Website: apple
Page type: billing-address
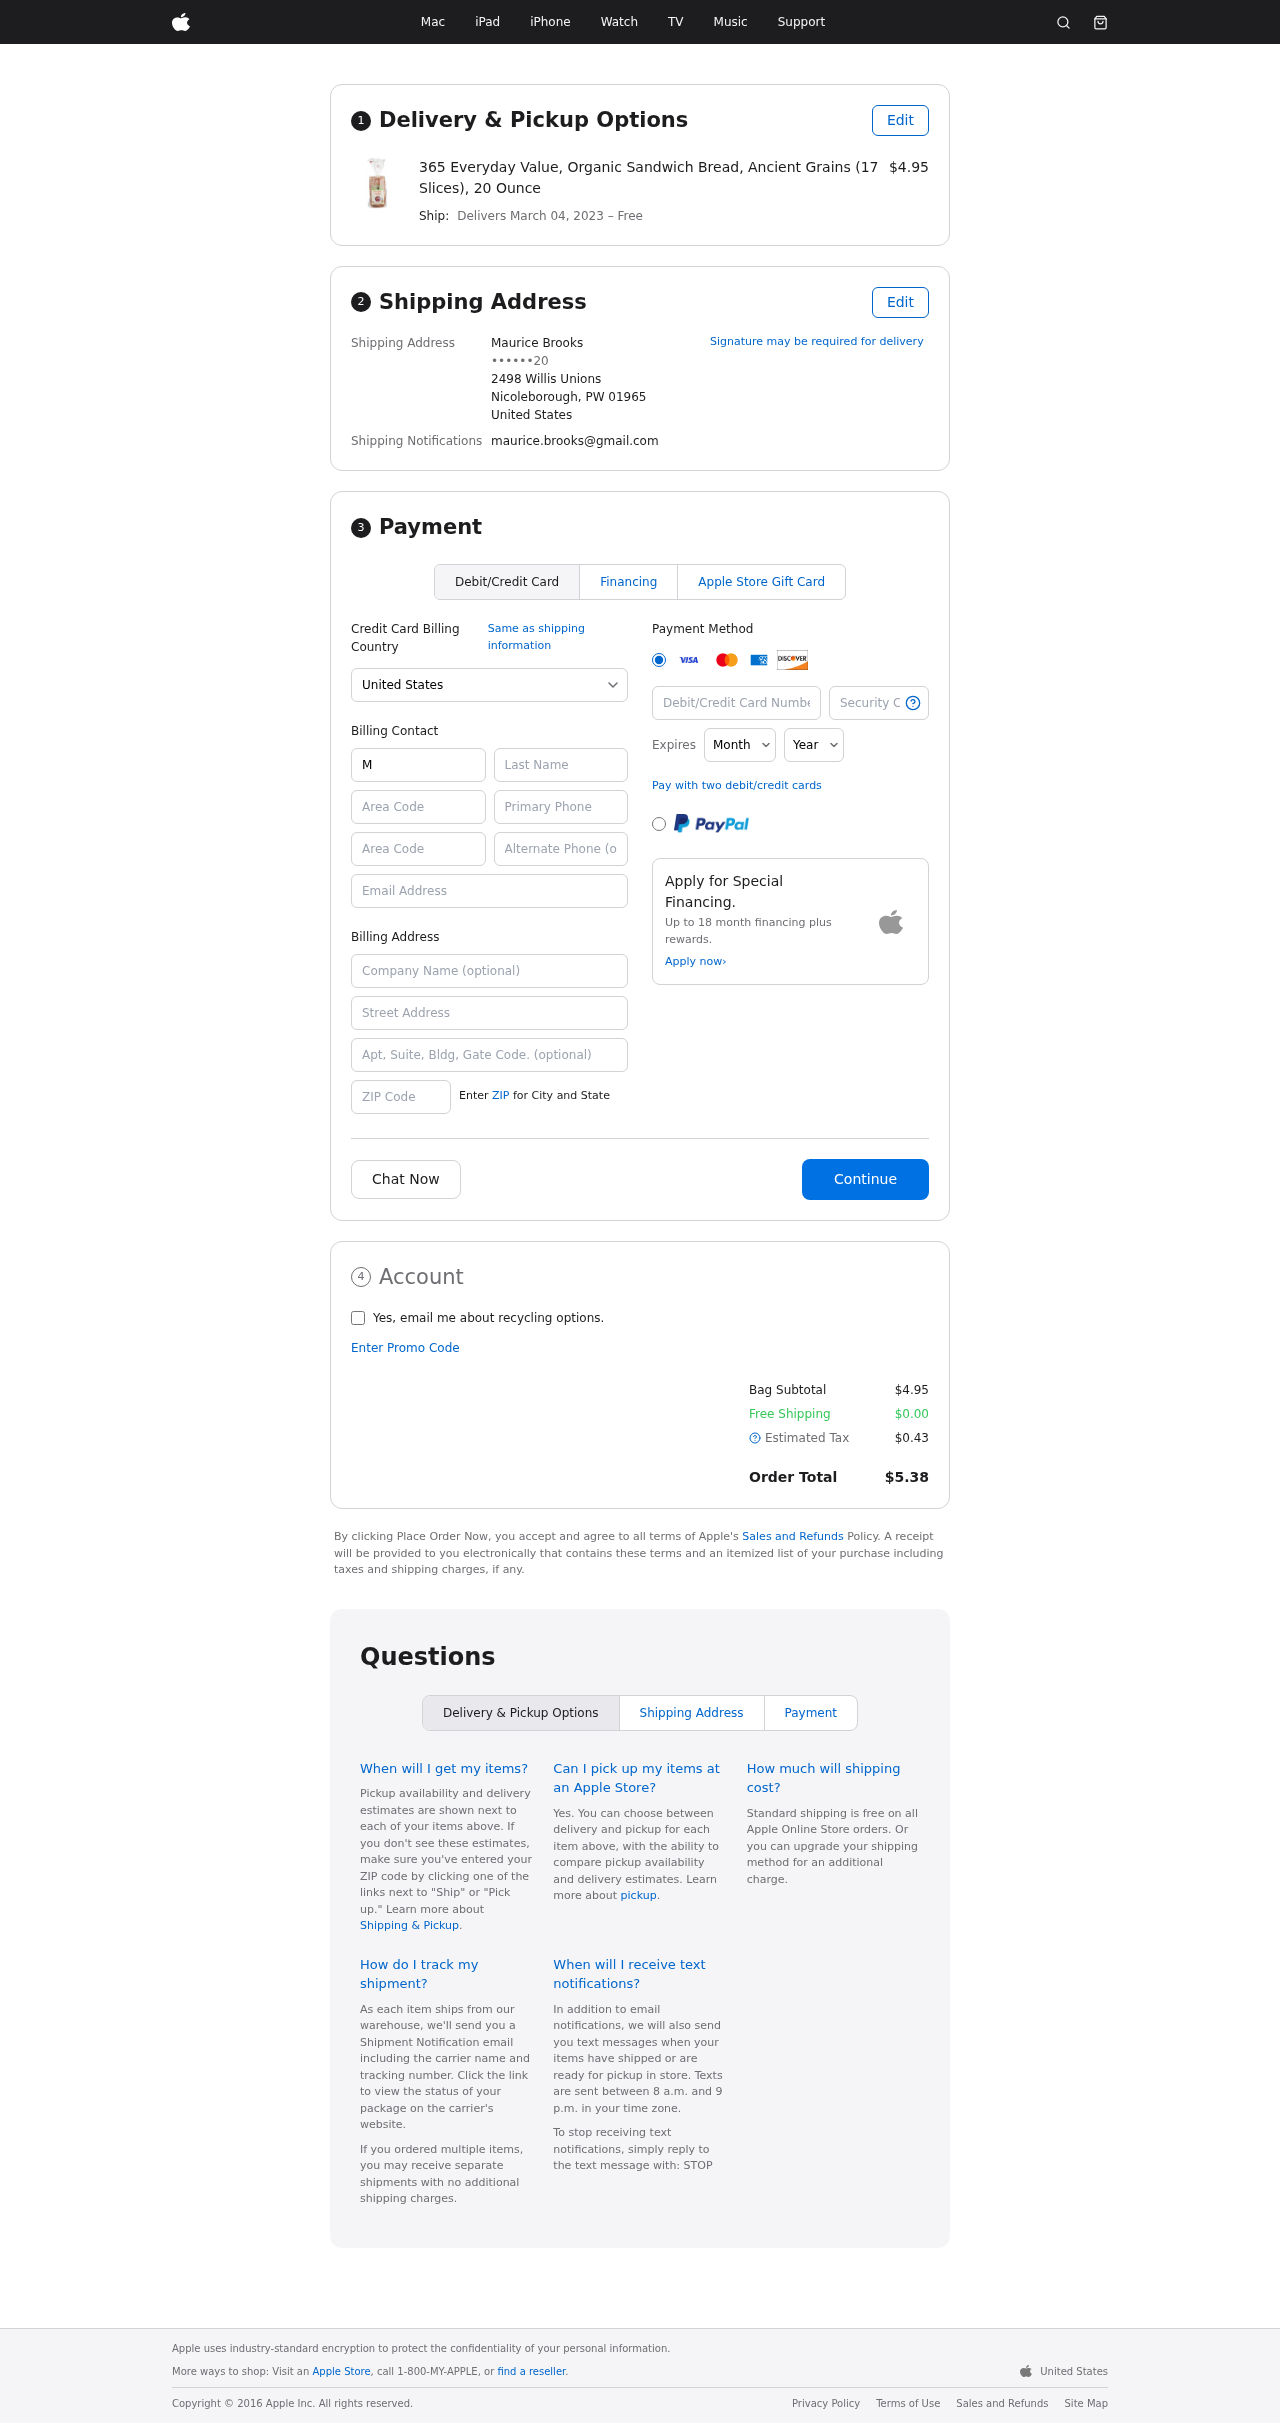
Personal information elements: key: PII_CARD_CVV
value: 7337
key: PII_CARD_EXPIRY_MONTH
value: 08
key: PII_CARD_EXPIRY_YEAR
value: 29
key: PII_CARD_NUMBER
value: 3746 6874 9255 545
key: PII_CITY_STATE_ZIP
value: Nicoleborough, PW 01965
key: PII_COUNTRY
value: United States
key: PII_EMAIL
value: maurice.brooks@gmail.com
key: PII_FULLNAME
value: Maurice Brooks
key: PII_STREET
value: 2498 Willis Unions
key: PII_PHONE_MASKED
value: ••••••20
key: PII_BILLING_FIRSTNAME
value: Maurice
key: PII_BILLING_LASTNAME
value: Brooks
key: PII_BILLING_PHONE_AREA
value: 460
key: PII_BILLING_PHONE
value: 4607174220
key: PII_BILLING_PHONE_ALT_AREA
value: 492
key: PII_BILLING_PHONE_ALT
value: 4925119179
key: PII_BILLING_EMAIL
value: maurice.brooks@gmail.com
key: PII_BILLING_STREET
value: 2498 Willis Unions
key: PII_BILLING_POSTCODE
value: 01965
Product elements: key: PRODUCT1_NAME
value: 365 Everyday Value, Organic Sandwich Bread, Ancient Grains (17 Slices), 20 Ounce
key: PRODUCT1_PRICE
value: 4.95
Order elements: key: ORDER_DELIVERY_DATE
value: March 04, 2023
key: ORDER_SUBTOTAL
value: $4.95
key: ORDER_SHIPPING_COST
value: $0.00
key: ORDER_TAX
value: $0.43
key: ORDER_TOTAL
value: $5.38